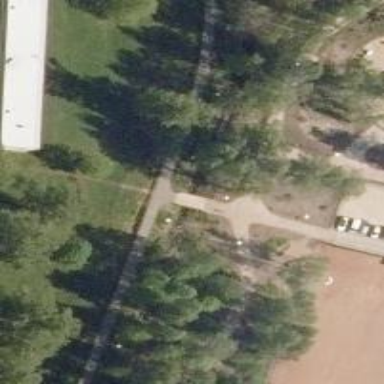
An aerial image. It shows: Footway on bridge.